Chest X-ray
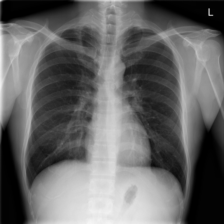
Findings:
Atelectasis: negative
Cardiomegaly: negative
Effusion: negative
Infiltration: positive
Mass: negative
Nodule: negative
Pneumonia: negative
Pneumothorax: negative
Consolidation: negative
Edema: negative
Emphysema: negative
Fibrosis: negative
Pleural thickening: negative
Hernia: negative